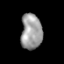
Tissue: prostate
Cell type: T cells
Senescence score: 0.1873
Nuclear area (px): 733
Mean DAPI intensity: 156.819